Question: I have to post a product to mySql each product can't be predicted how many colors it has; some product may have only one color or 10 colors.
For that reason, for this moment, I just create a bunch of , where all those tables are point to the main table named product.

My questions are:
First, how to link the "product table" to all colors "table"
Second, how to make a post to the "product table" and to the "colors table" at the same time. I mean, when I post one product into the "product table" for its title, description and its price, I am also able to post some different images of color to its each tables.
I do this with PHP form. Because I am very new in Mysql and PHP, so far I am only able to post some content to one table.
I hope anyone gets what I mean in the question above.
I am also looking for a different method If anyone have a smart way to do this.
Thank you very much.
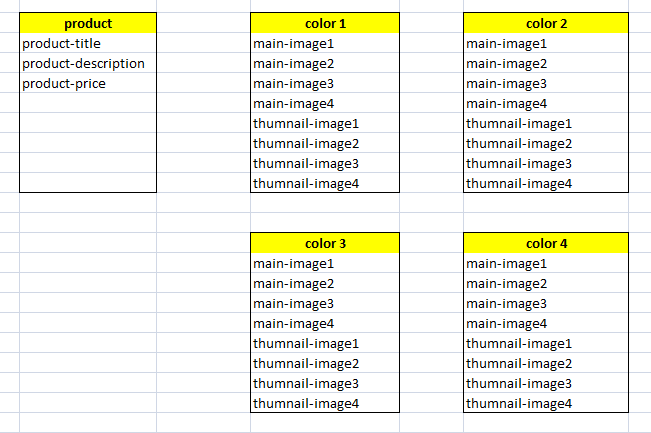
Answer: ## No, no, no, no, no!
In a running system the table design should not change. At least not much. Don't generate tables all the time.
A better table design would be using 2 tables for colors
'''
colors table
------------
id
name
product_colors table
--------------------
product_id
color_id
'''
Example data would be
'''
products
id title description ...
1 prod1 bla bla
colors
id name
1 green
2 blue
product_colors
product_id color_id
1 1
1 2
'''
And then to get the colors for product 'prod1' you can do
'''
select c.name
from colors c
join product_colors pc on pc.color_id = c.id
join products p on pc.product_id = p.id
where p.title = 'prod1'
'''
That design is flexible - you can have as many colors as you like for a product and it is very fast in quering.